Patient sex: M
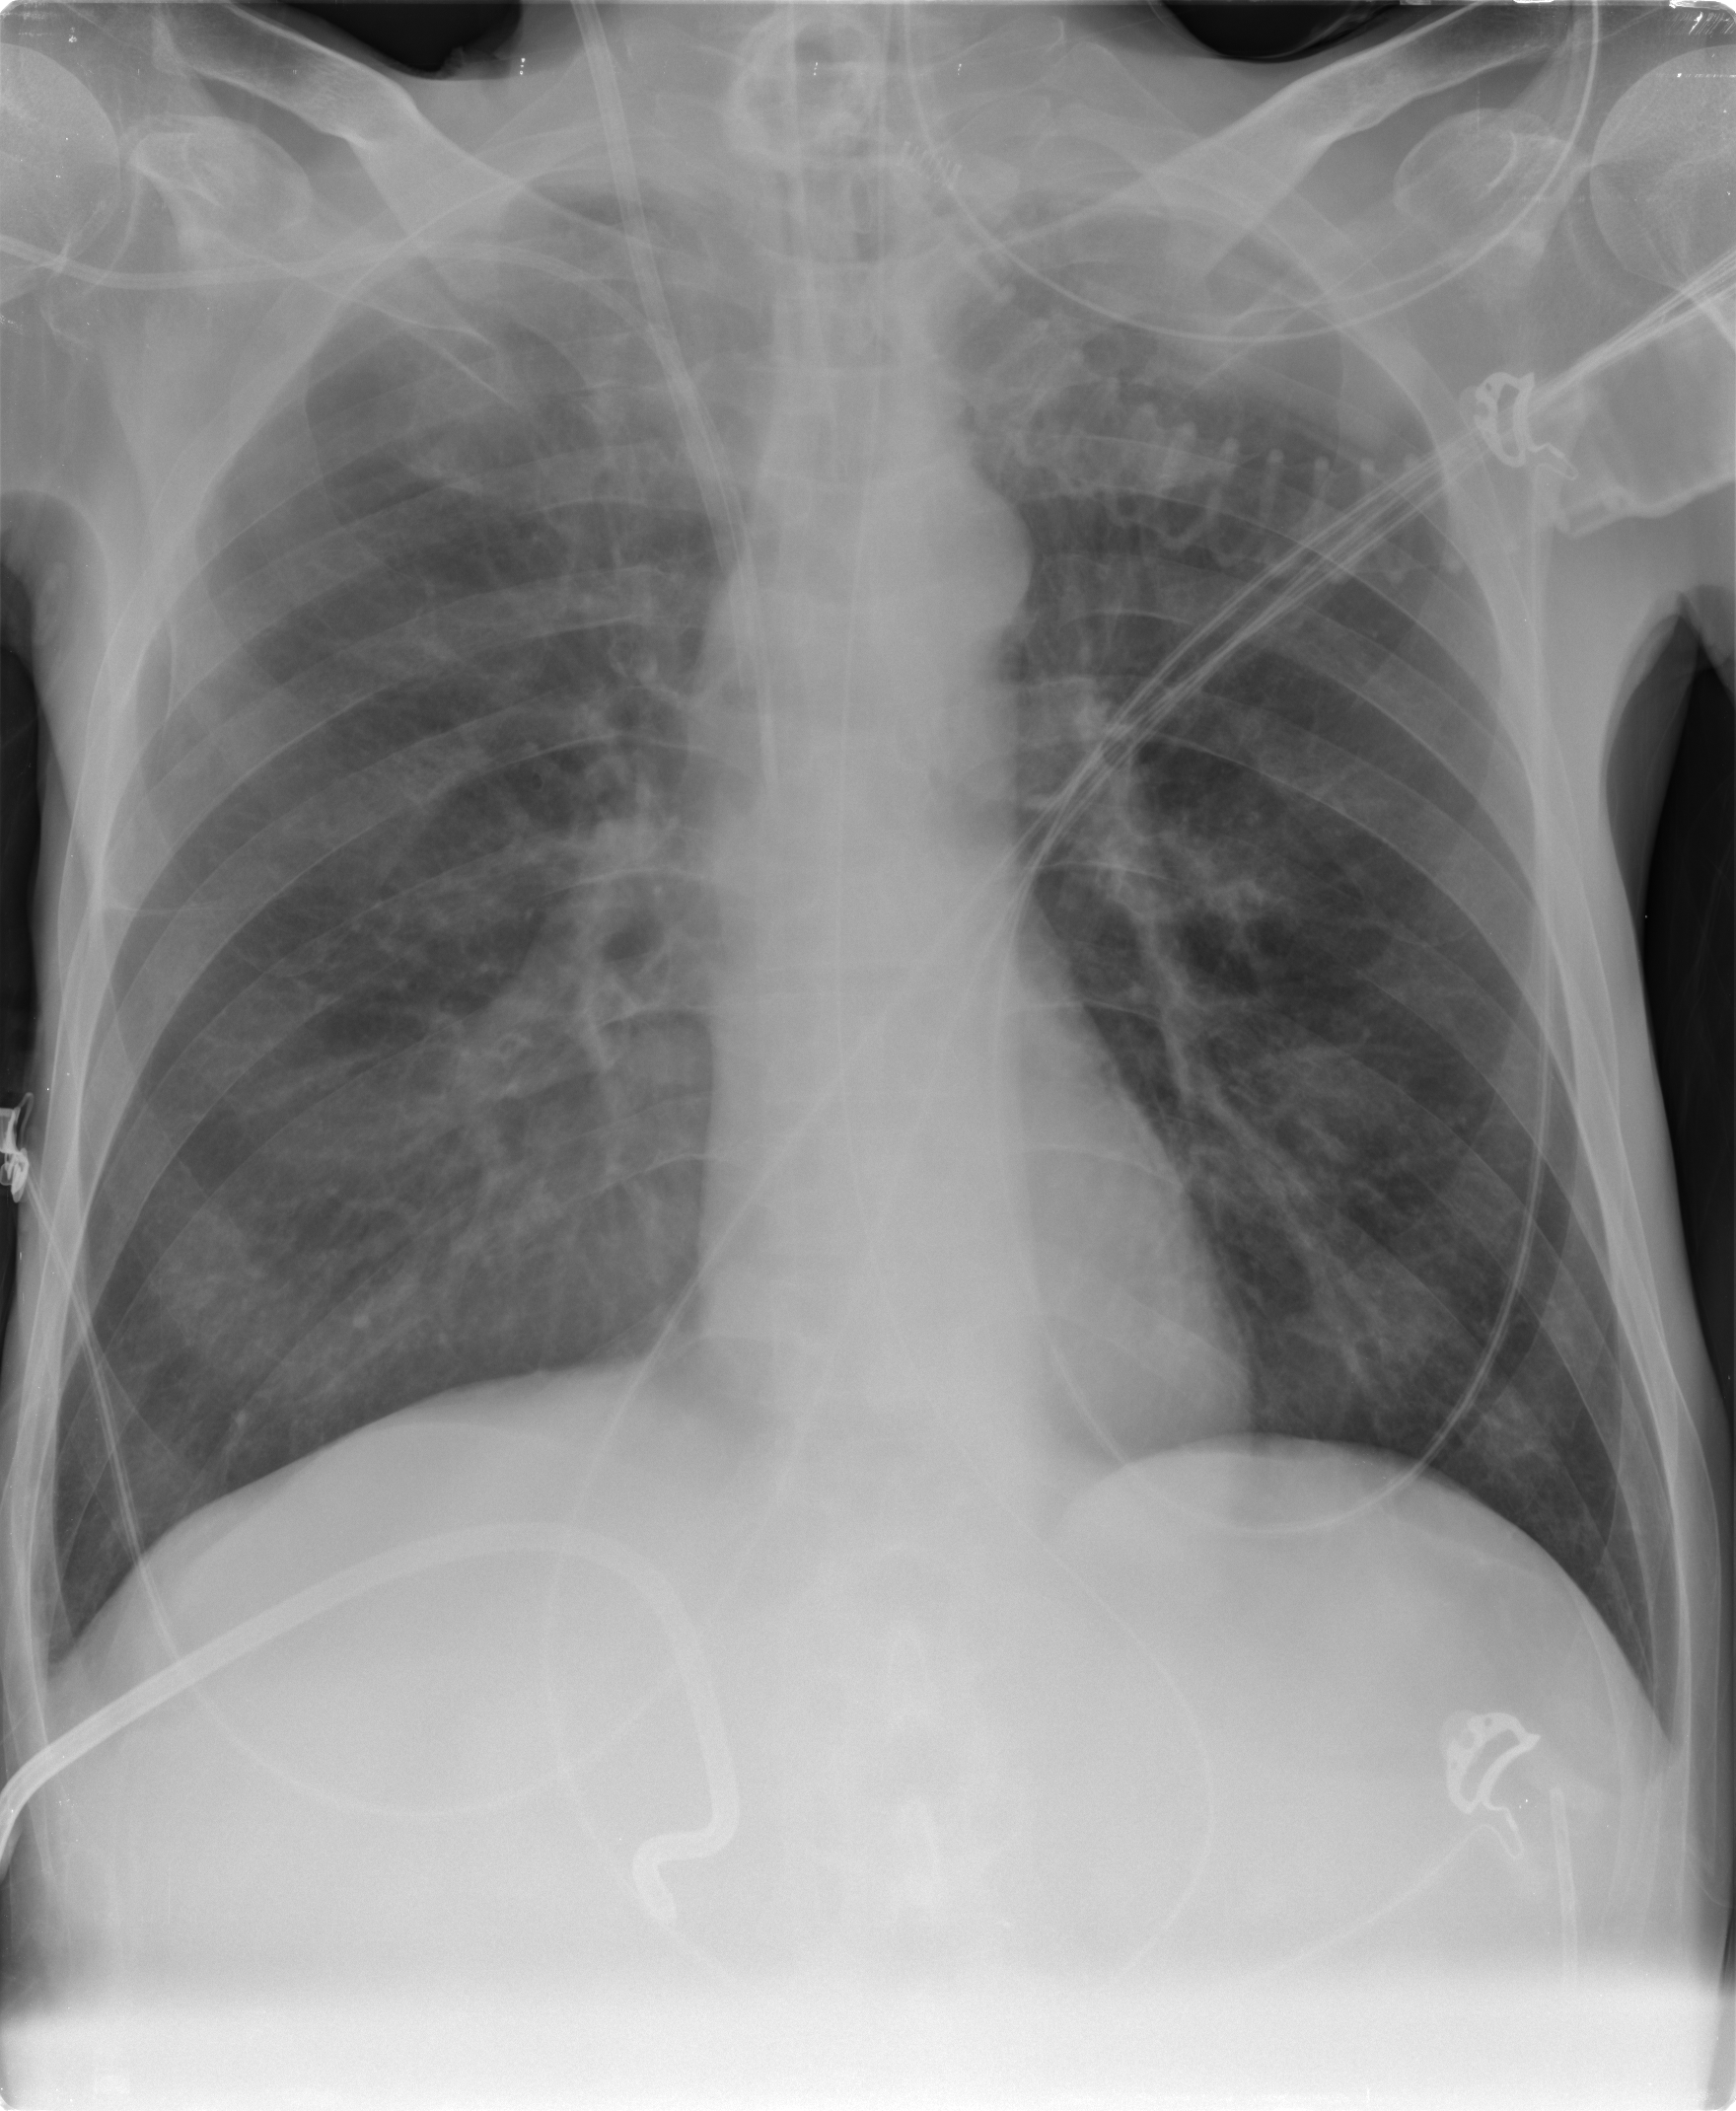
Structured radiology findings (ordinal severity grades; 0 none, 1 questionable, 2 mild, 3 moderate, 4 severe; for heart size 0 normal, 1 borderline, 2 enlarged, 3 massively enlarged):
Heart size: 0
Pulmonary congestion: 0
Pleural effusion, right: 0
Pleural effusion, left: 0
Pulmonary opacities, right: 2
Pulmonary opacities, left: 0
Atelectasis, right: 1
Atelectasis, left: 0